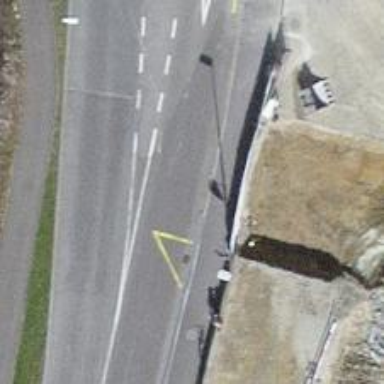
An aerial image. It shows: Asphalt platform for public transport.